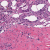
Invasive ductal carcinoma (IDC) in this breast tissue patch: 0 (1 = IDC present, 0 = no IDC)